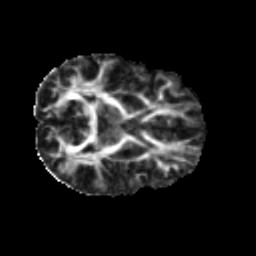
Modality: FA
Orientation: axial
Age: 29
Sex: male
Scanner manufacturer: ge
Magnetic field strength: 3 T
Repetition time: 7.8 s
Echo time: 0.0609 s